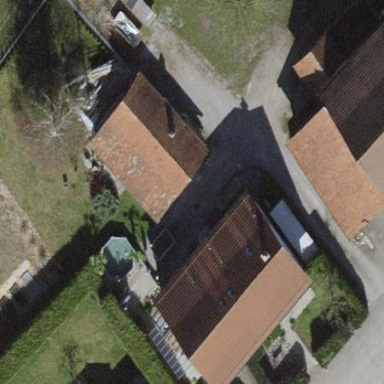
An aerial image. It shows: Building with tile roof.